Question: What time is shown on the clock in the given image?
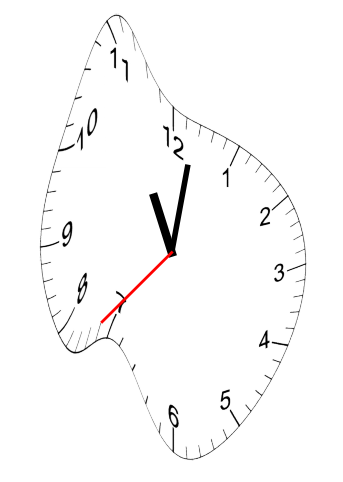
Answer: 11:01:37